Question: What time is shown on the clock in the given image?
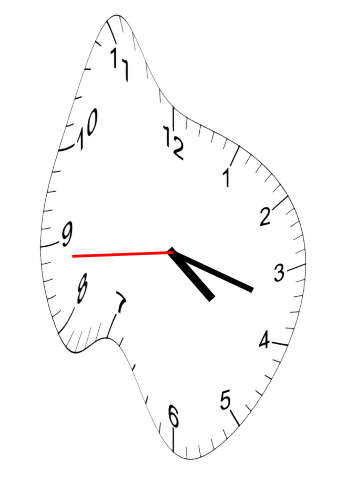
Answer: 04:17:44